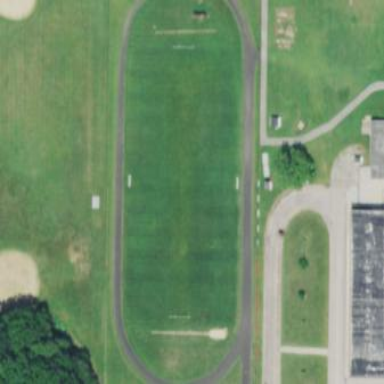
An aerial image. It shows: Track in leisure land.